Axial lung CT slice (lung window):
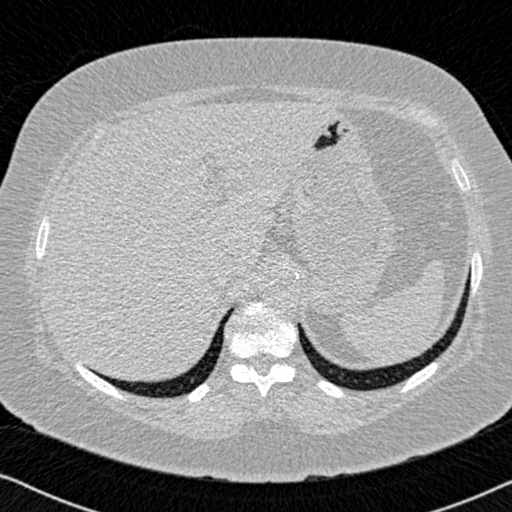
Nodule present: no